Brain MRI, t1w sequence, axial 2D slice.
Patient: age 28, sex M, weight 95 kg, height 1.95 m
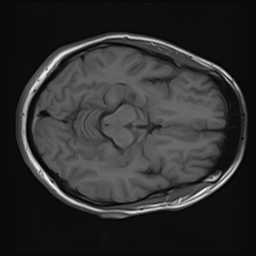